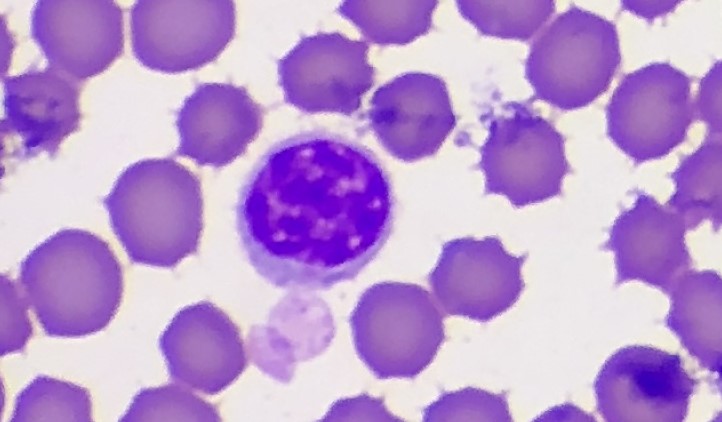
White blood cell type: Lymphocyte